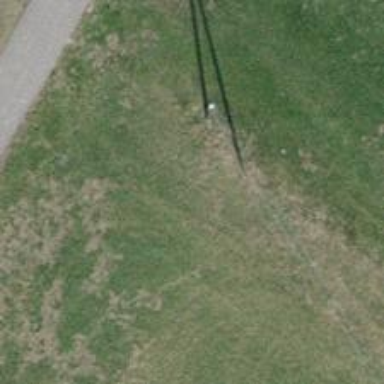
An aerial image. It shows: Minor power line.